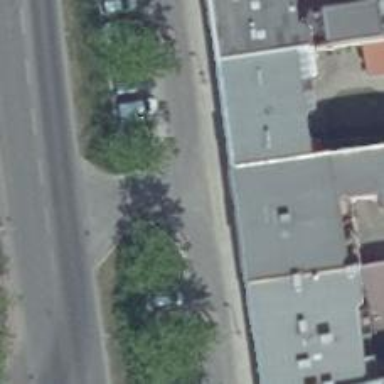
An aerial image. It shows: Residential road without sidewalk.